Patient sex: F
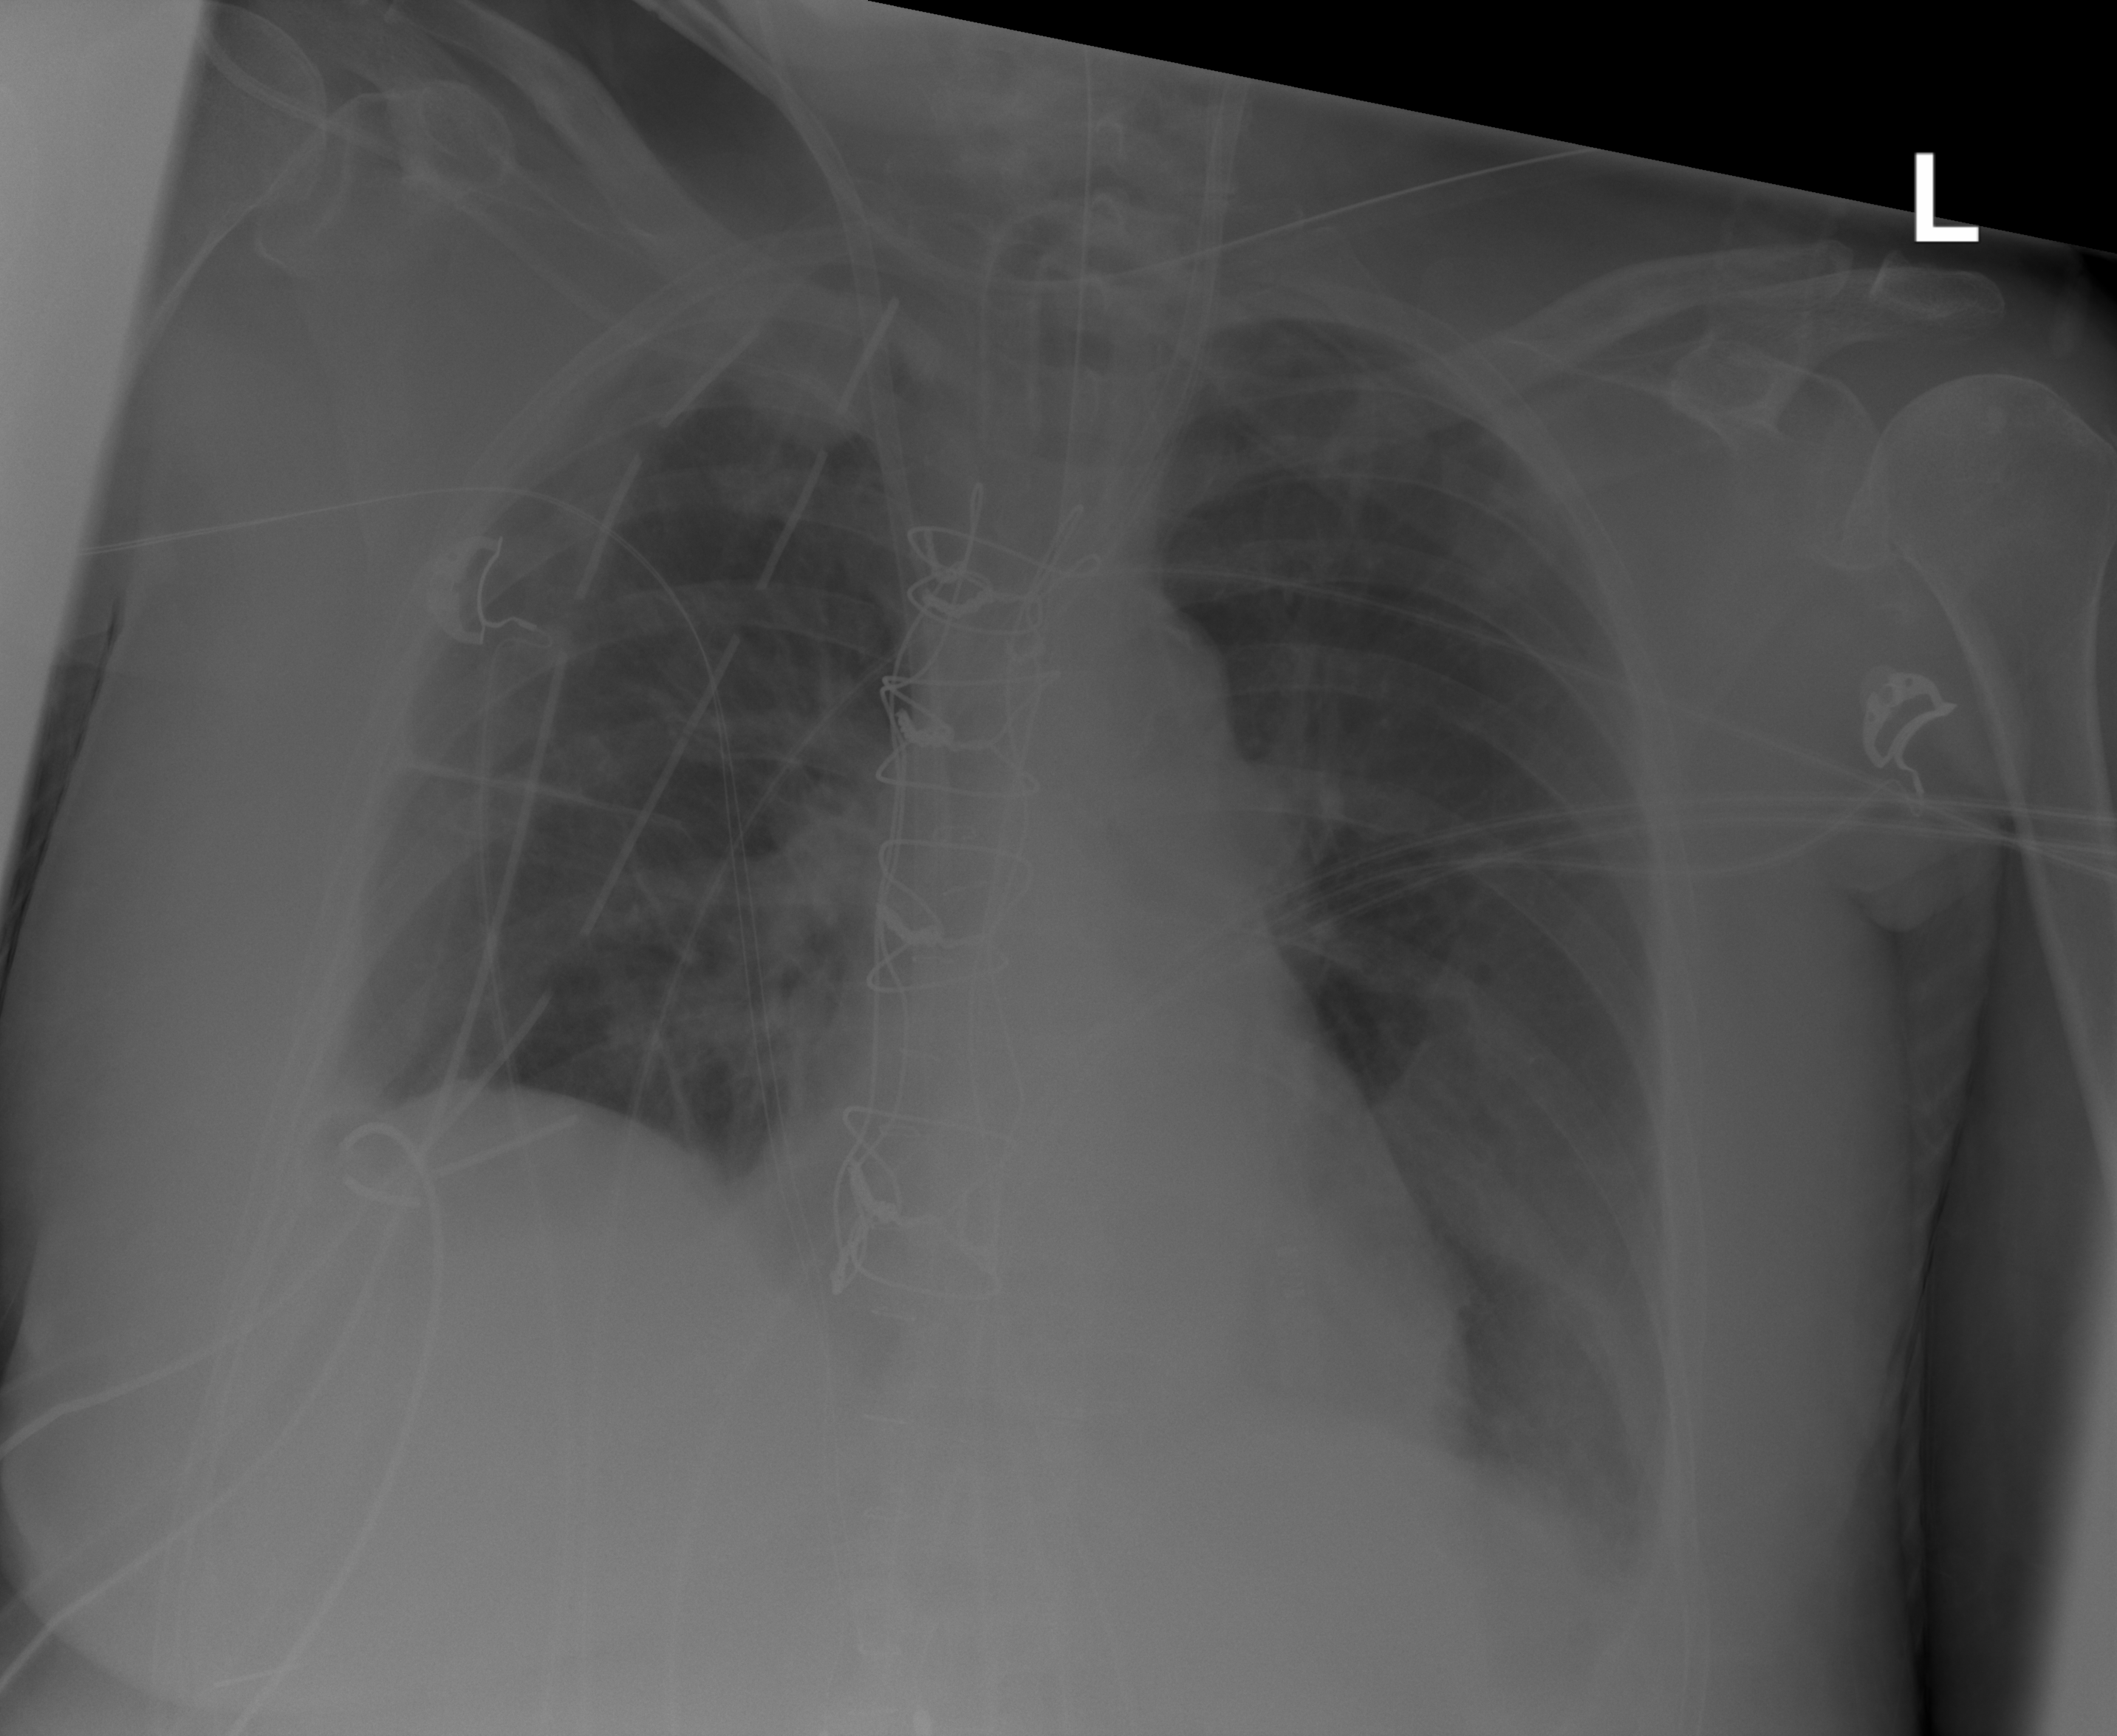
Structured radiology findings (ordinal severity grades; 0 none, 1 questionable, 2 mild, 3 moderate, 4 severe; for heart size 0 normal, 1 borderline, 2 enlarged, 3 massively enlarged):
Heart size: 2
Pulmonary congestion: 0
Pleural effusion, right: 2
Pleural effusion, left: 2
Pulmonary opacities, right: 0
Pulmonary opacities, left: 0
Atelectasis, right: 2
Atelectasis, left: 2